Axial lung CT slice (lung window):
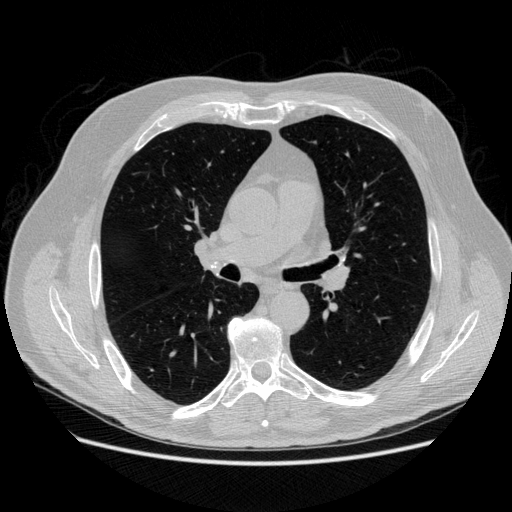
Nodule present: yes
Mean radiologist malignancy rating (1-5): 1